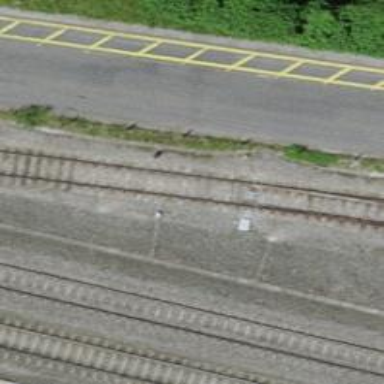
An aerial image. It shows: Railway switch.